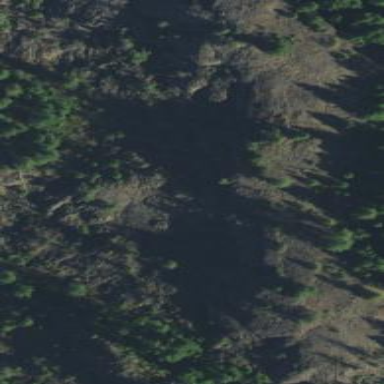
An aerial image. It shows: Landscape of bare rock.